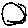
Label: circle